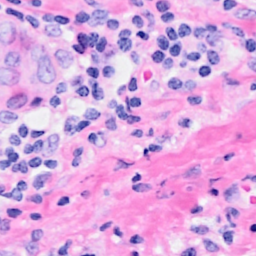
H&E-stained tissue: Breast